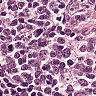
Metastatic tissue present: no